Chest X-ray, AP view. Patient: 55 years old, sex F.
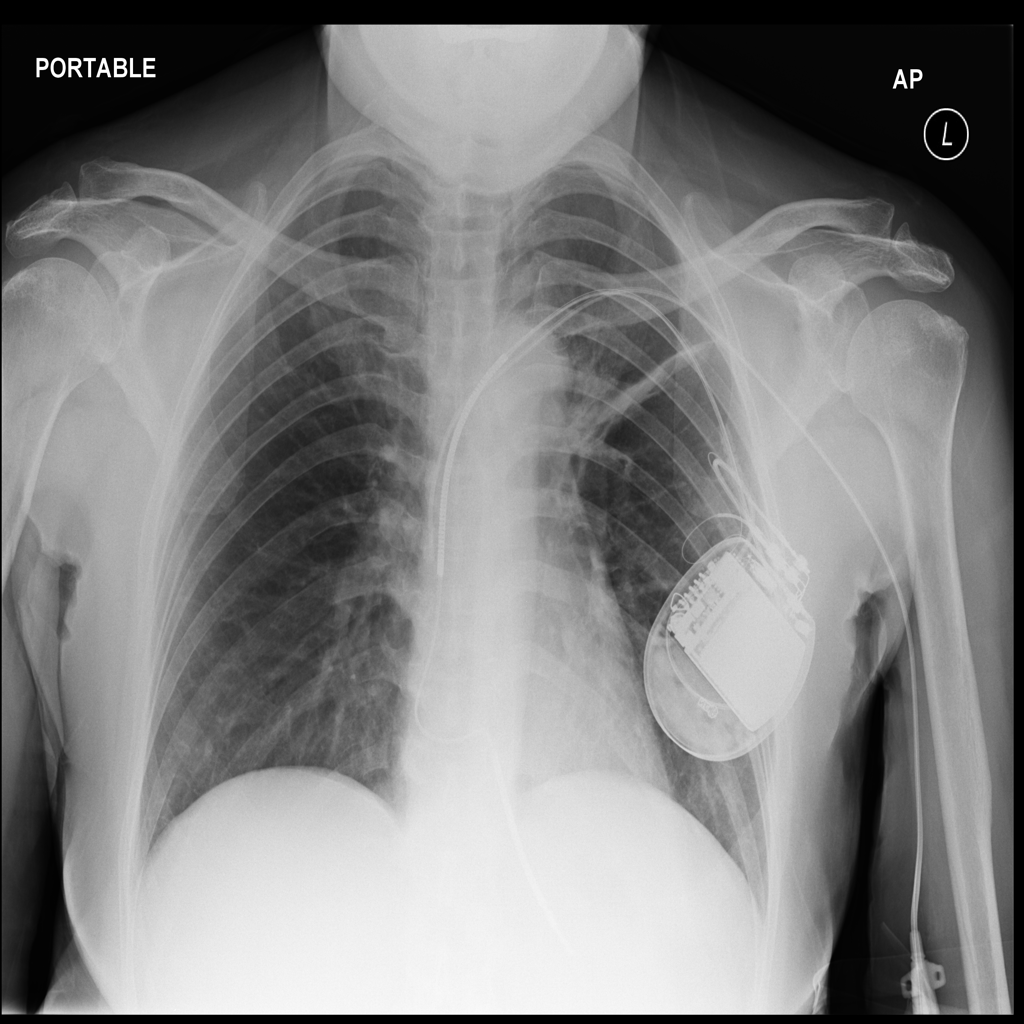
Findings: No Finding